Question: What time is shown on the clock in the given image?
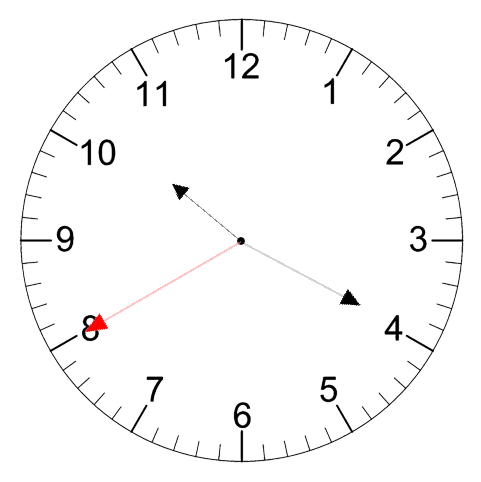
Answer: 10:19:40